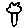
Label: tree